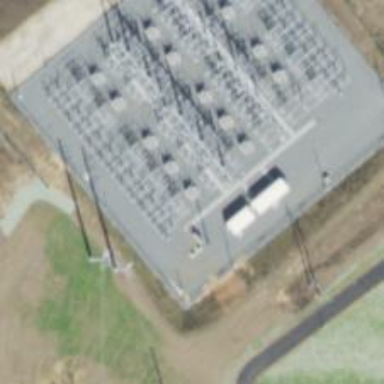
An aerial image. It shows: Switch for power supply.